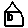
Label: house